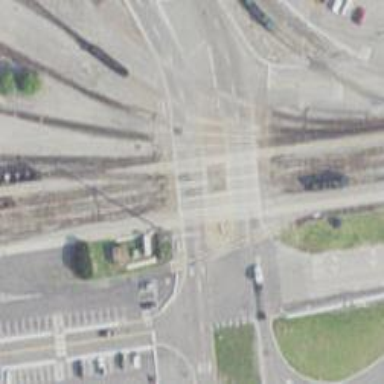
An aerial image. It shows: Level crossing along the railway.